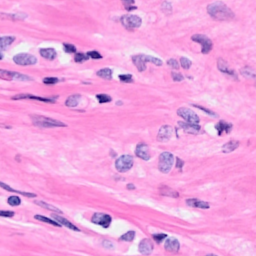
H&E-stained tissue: Breast